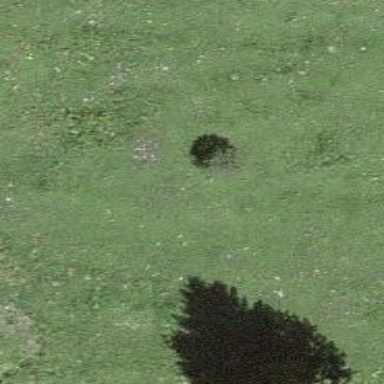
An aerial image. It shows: Beautiful tree in nature.